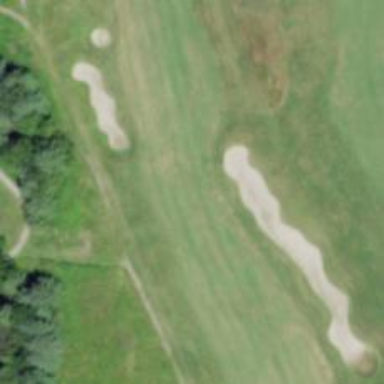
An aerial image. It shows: View of golf hole.